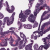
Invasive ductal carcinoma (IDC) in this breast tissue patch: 0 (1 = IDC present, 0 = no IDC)